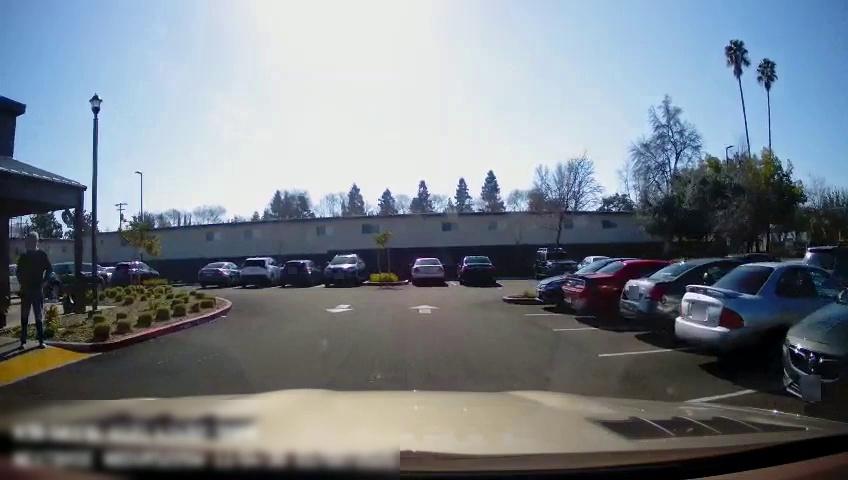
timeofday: Day
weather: Sunny
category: Drivable Space
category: Vehicles | SUV
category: Vehicles | Car
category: Vehicles | Car
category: Vehicles | Car
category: Vehicles | Car
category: Vehicles | Car
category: Vehicles | Car
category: Vehicles | Car
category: Vehicles | SUV
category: Vehicles | Car
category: Vehicles | Car
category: Vehicles | SUV
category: Vehicles | Car
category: Vehicles | SUV
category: Vehicles | Car
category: Vehicles | SUV
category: Vehicles | Truck
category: Vehicles | SUV
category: Vehicles | Car
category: Pedestrians